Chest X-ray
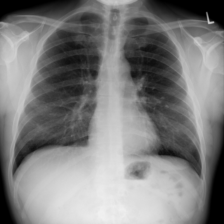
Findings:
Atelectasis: negative
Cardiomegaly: negative
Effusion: negative
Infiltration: negative
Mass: negative
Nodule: negative
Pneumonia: negative
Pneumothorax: negative
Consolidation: negative
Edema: negative
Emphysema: negative
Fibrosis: negative
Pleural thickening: negative
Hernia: negative